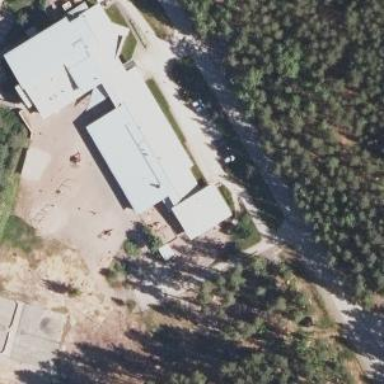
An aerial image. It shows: School.